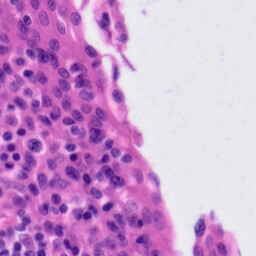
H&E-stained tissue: Tonsil